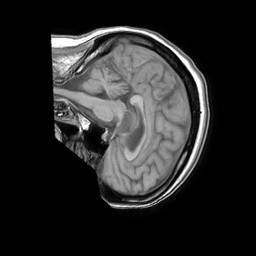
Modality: T1w
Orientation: sagittal
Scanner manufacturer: philips
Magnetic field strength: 1.5 T
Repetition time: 0.184 s
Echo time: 0.001821 s